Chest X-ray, AP view. Patient: 50 years old, sex F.
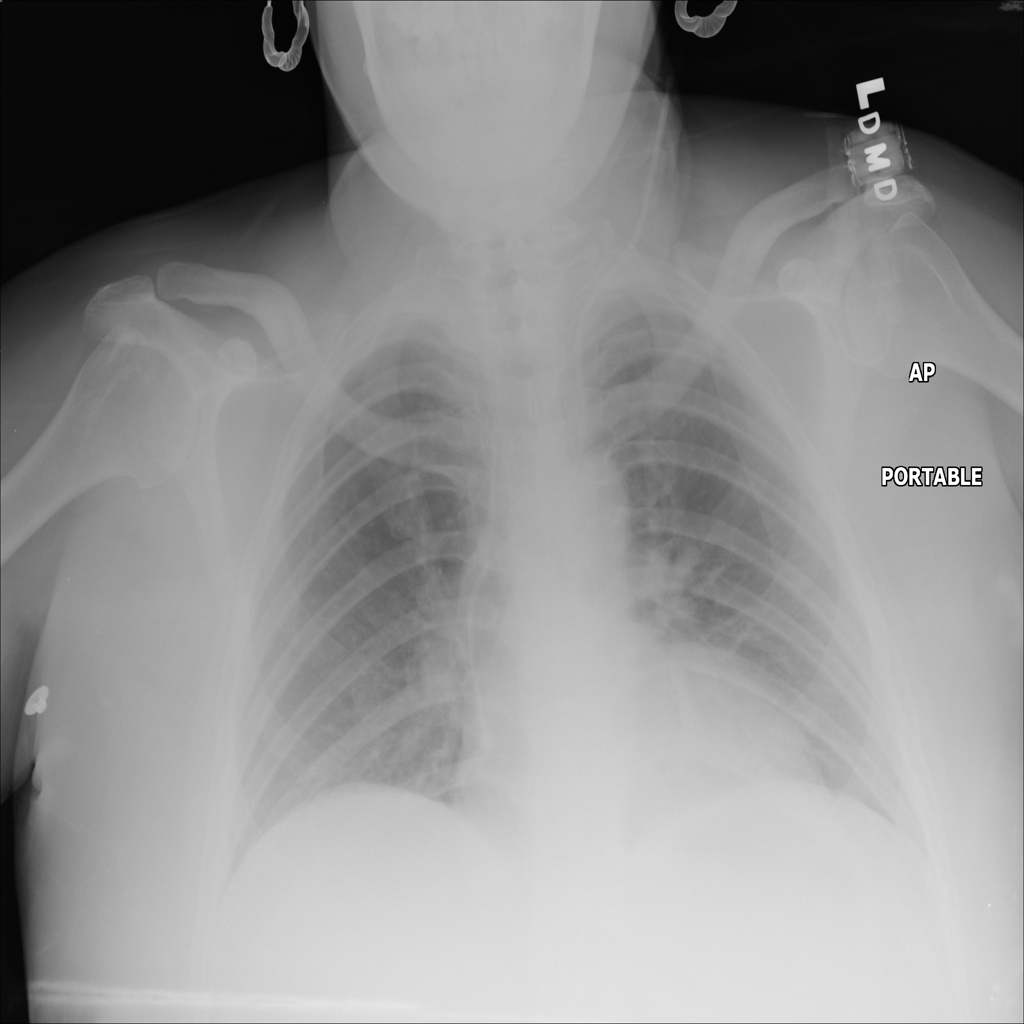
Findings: No Finding